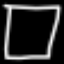
Label: square